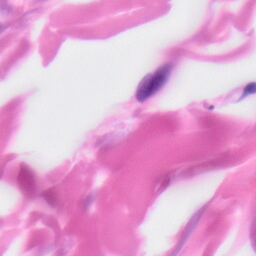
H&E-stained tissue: Skin